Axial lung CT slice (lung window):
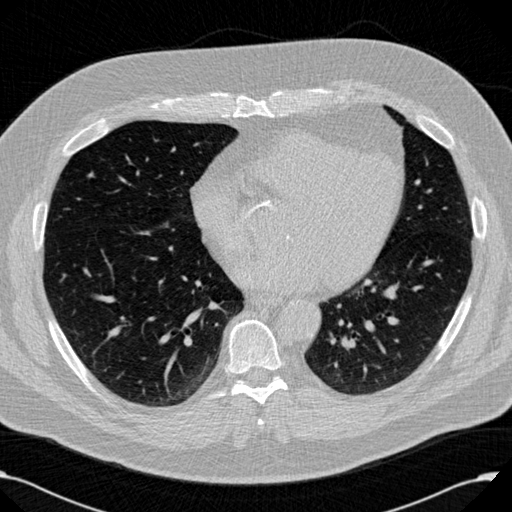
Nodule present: no